Field crop: maize
Growth stage: 2
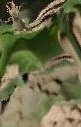
Species: maize